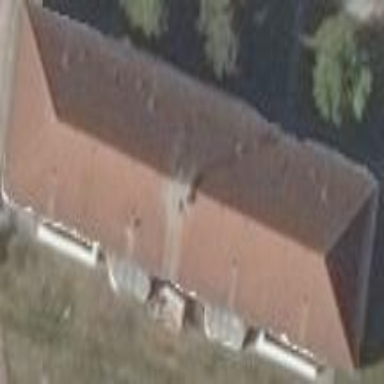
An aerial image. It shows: Apartment building with hipped roof.